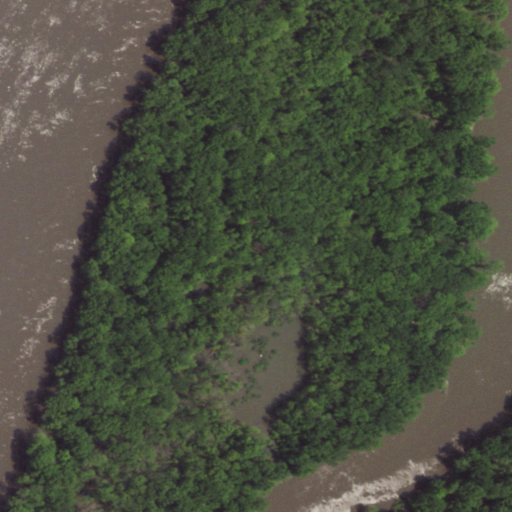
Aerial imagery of island in Illinois named Paddy Island containing woody wetlands, open water, and herbaceous wetlands